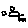
Label: hexagon